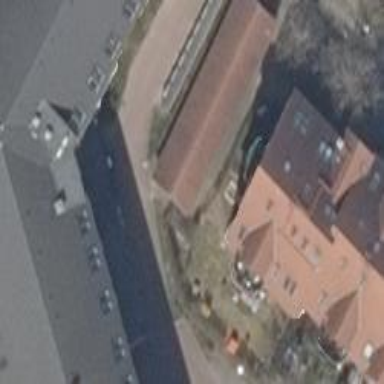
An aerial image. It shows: Shed.